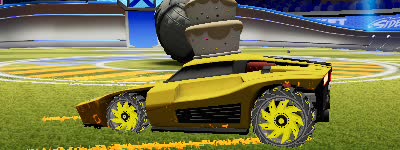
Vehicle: breakout